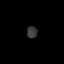
Tissue: lung
Cell type: Others
Senescence score: 0.2139
Nuclear area (px): 122
Mean DAPI intensity: 56.369